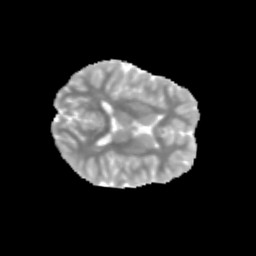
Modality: MD
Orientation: axial
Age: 13
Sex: female
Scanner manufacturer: siemens
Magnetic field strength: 3 T
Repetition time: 3.8 s
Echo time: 0.07 s